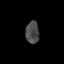
Tissue: prostate
Cell type: T cells
Senescence score: 0.343
Nuclear area (px): 296
Mean DAPI intensity: 73.47